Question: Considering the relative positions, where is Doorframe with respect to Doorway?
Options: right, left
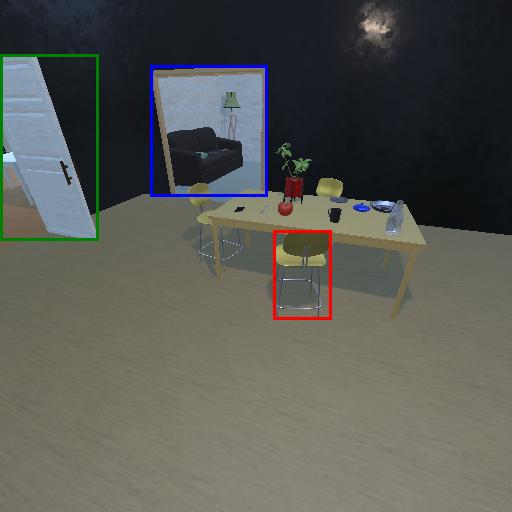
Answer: right